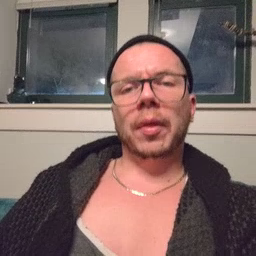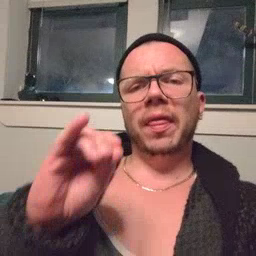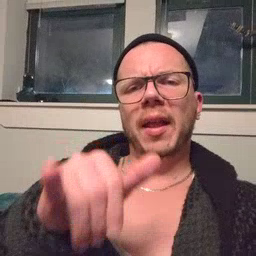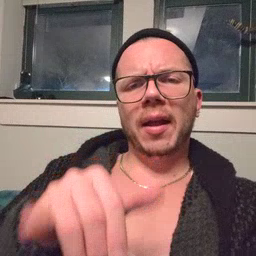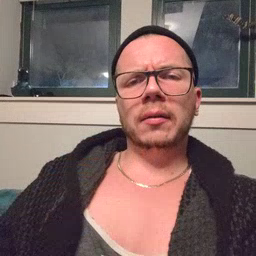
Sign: that